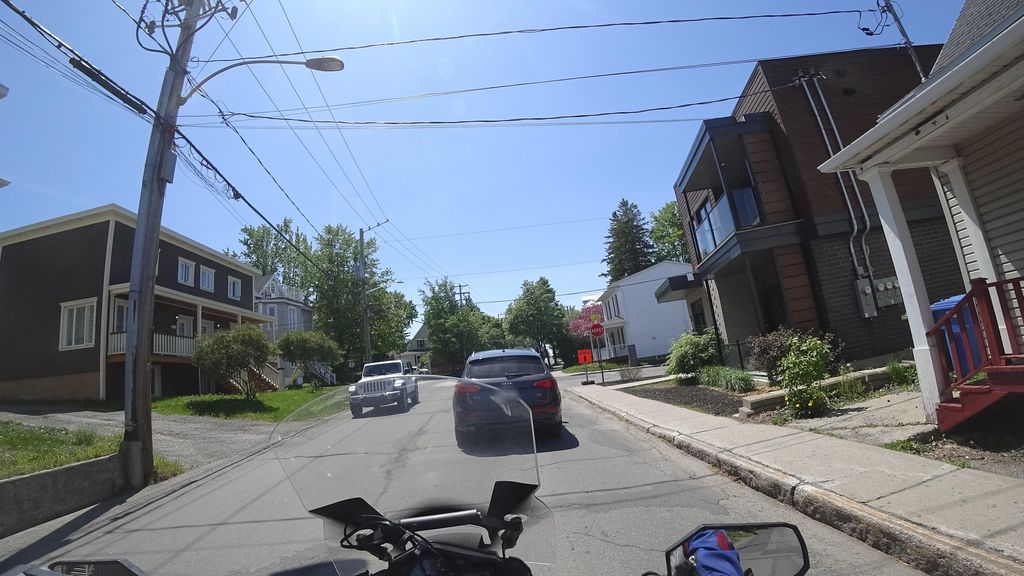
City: quebec_city